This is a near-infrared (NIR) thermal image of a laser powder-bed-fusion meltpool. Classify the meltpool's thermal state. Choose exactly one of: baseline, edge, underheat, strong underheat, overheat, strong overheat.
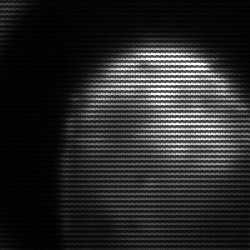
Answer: edge